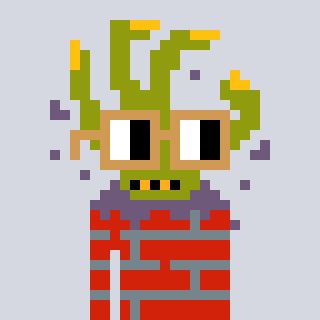
a pixel art character with square brown glasses, a zombie-hand-shaped head and a red-colored body on a cool background